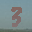
Label: 3